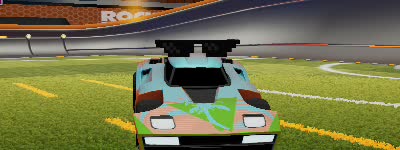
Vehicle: breakout